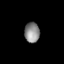
Tissue: lung
Cell type: Fibroblasts
Senescence score: 0.7517
Nuclear area (px): 300
Mean DAPI intensity: 136.63